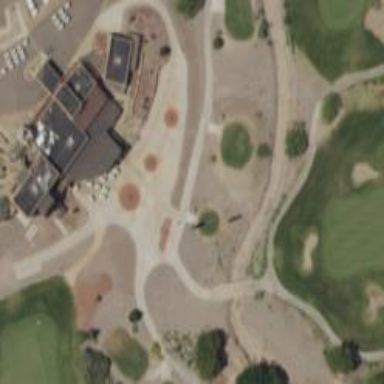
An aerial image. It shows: Path designated for golf carts.